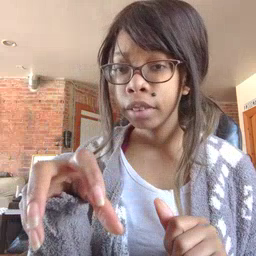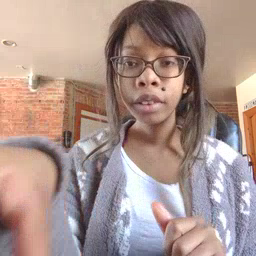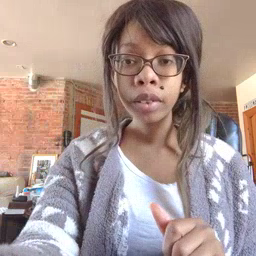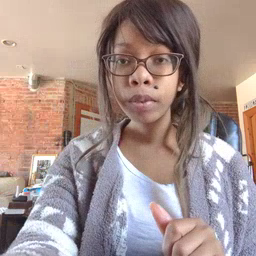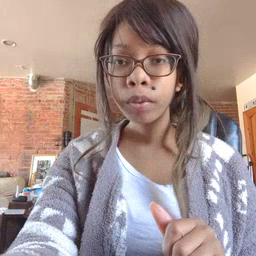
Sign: hot